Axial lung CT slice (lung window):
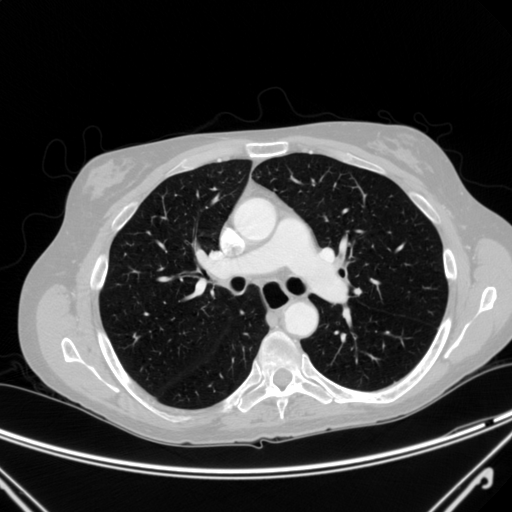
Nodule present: no